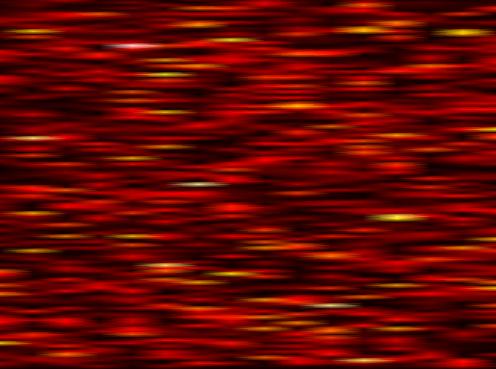
Label: OFDM